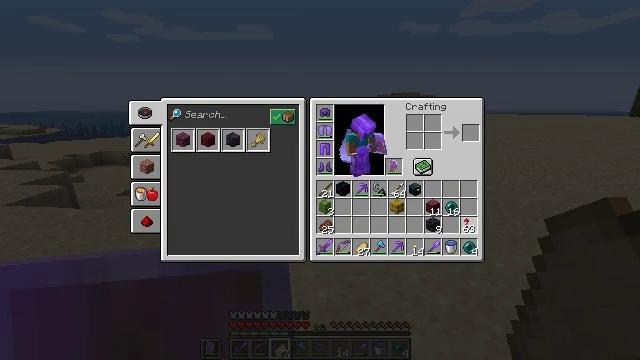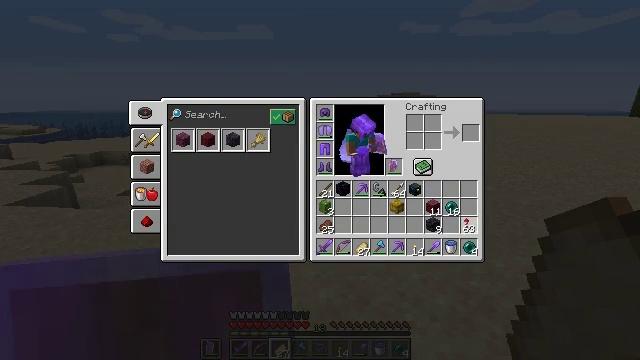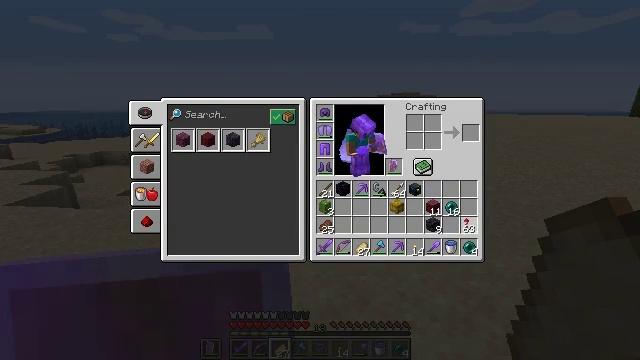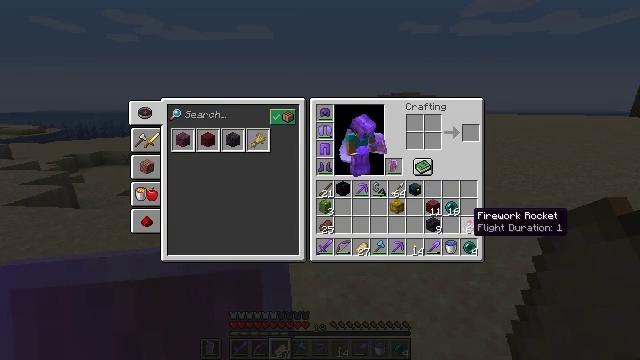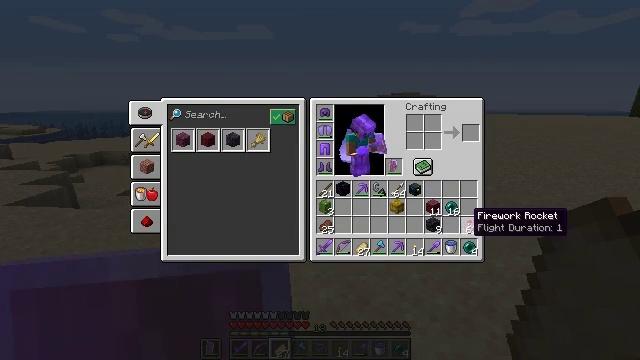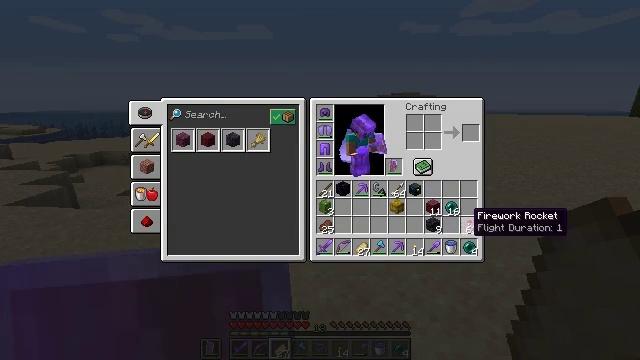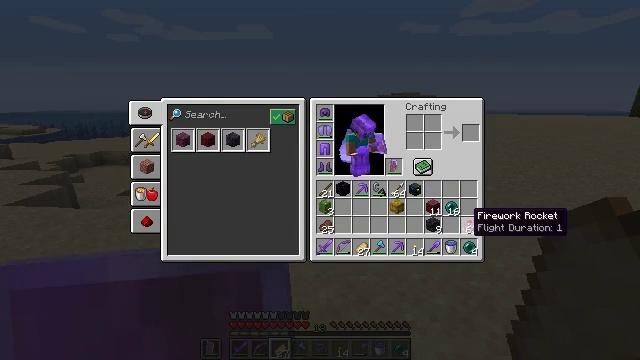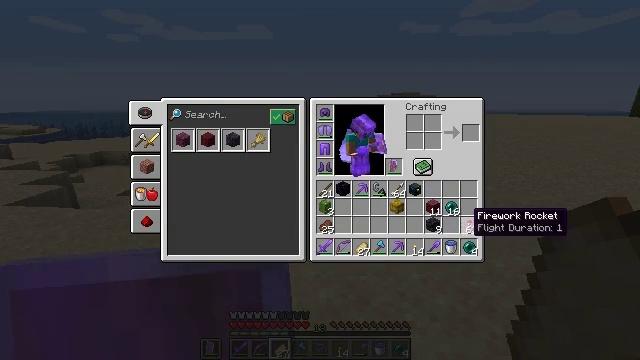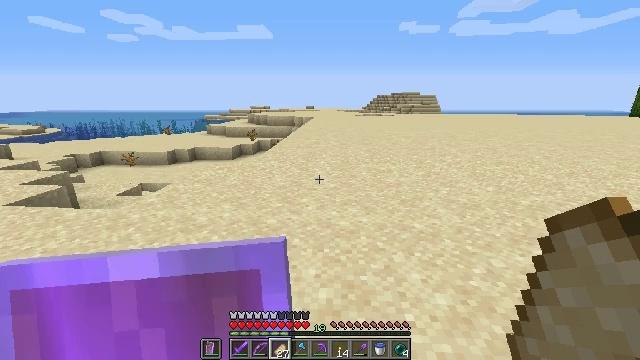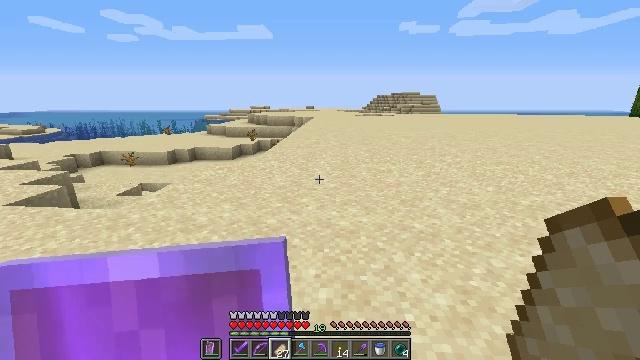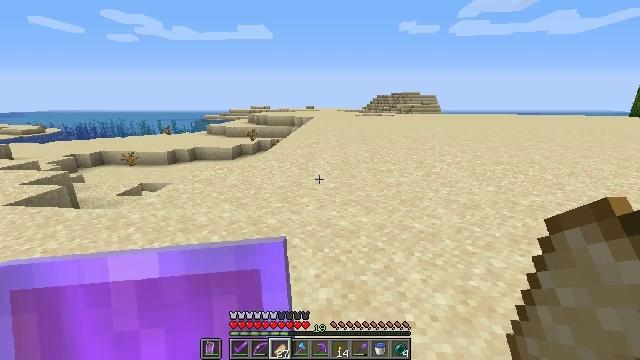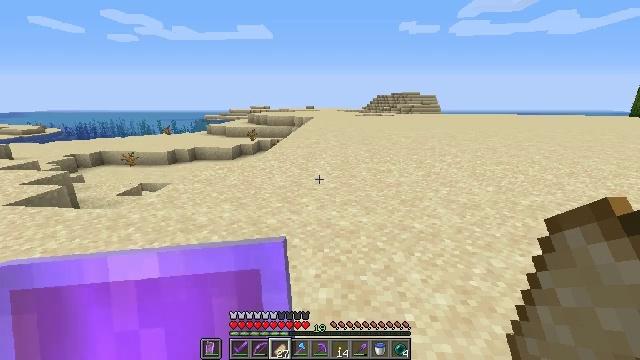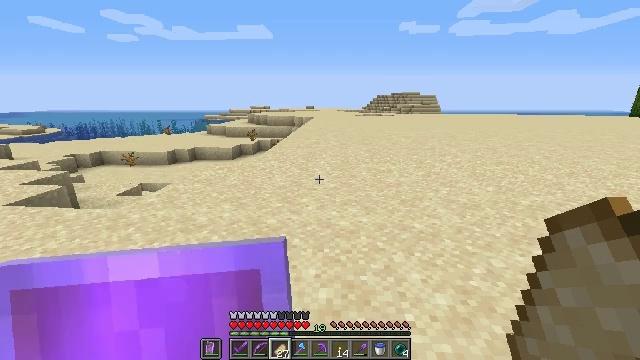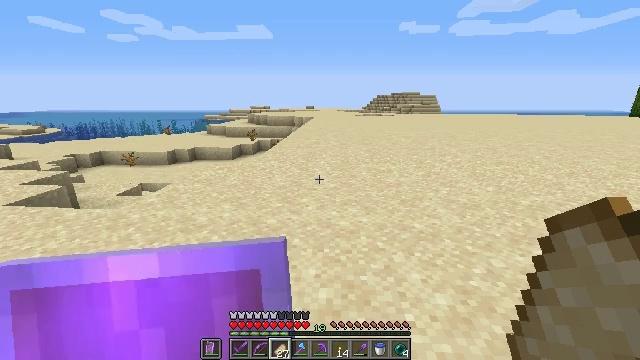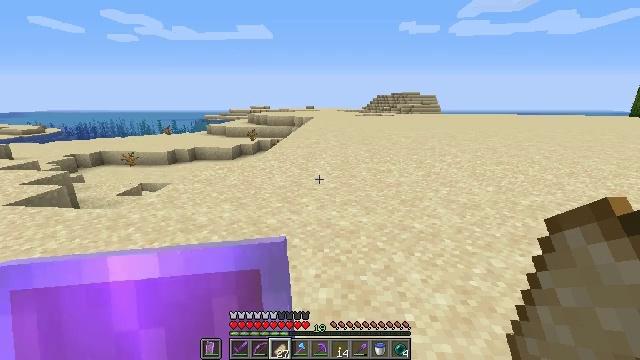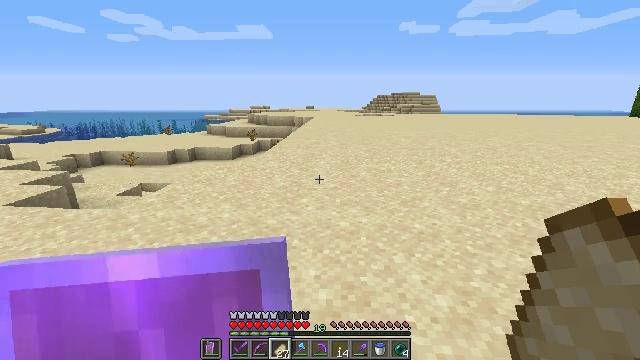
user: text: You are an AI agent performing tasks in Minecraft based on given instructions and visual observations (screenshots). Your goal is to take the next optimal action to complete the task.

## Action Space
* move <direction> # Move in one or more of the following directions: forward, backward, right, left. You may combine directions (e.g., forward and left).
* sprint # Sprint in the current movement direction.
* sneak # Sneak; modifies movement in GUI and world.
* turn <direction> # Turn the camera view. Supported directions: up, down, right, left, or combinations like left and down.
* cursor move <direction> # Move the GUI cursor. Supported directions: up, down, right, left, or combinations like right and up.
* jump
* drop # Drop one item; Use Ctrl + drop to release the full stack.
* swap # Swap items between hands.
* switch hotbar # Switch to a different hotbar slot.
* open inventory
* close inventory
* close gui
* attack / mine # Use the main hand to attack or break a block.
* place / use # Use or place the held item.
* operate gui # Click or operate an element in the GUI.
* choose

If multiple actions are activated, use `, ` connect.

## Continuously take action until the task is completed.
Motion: motion action
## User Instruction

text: Remove an ender pearl from the inventory.
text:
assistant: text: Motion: attack / mine
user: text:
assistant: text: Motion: attack / mine
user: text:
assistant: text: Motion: no_op
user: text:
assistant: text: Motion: no_op
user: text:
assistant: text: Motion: no_op
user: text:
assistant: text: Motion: no_op
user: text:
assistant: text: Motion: no_op
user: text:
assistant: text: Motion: no_op
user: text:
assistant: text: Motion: no_op
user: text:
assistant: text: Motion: no_op
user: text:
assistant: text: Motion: no_op
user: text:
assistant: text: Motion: no_op
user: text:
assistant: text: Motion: no_op
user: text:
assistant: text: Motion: no_op
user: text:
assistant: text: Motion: move forward
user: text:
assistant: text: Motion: move forward
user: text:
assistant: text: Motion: move forward
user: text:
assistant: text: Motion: move forward
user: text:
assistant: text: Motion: move forward
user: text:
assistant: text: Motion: move forward
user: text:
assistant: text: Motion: move forward
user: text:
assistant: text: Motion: move forward
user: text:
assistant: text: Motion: move forward
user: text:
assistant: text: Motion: move forward
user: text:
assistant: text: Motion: move forward, turn left
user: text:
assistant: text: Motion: move forward, turn left and up
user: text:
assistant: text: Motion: move forward, turn left
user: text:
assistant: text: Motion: move forward, turn left and up
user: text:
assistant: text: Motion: move forward, turn left and up
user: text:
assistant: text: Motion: move forward, turn left